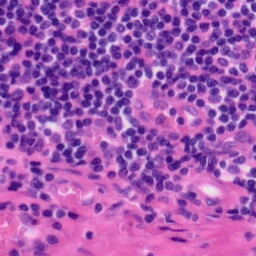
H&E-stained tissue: Tonsil